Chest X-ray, AP view. Patient: 29 years old, sex M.
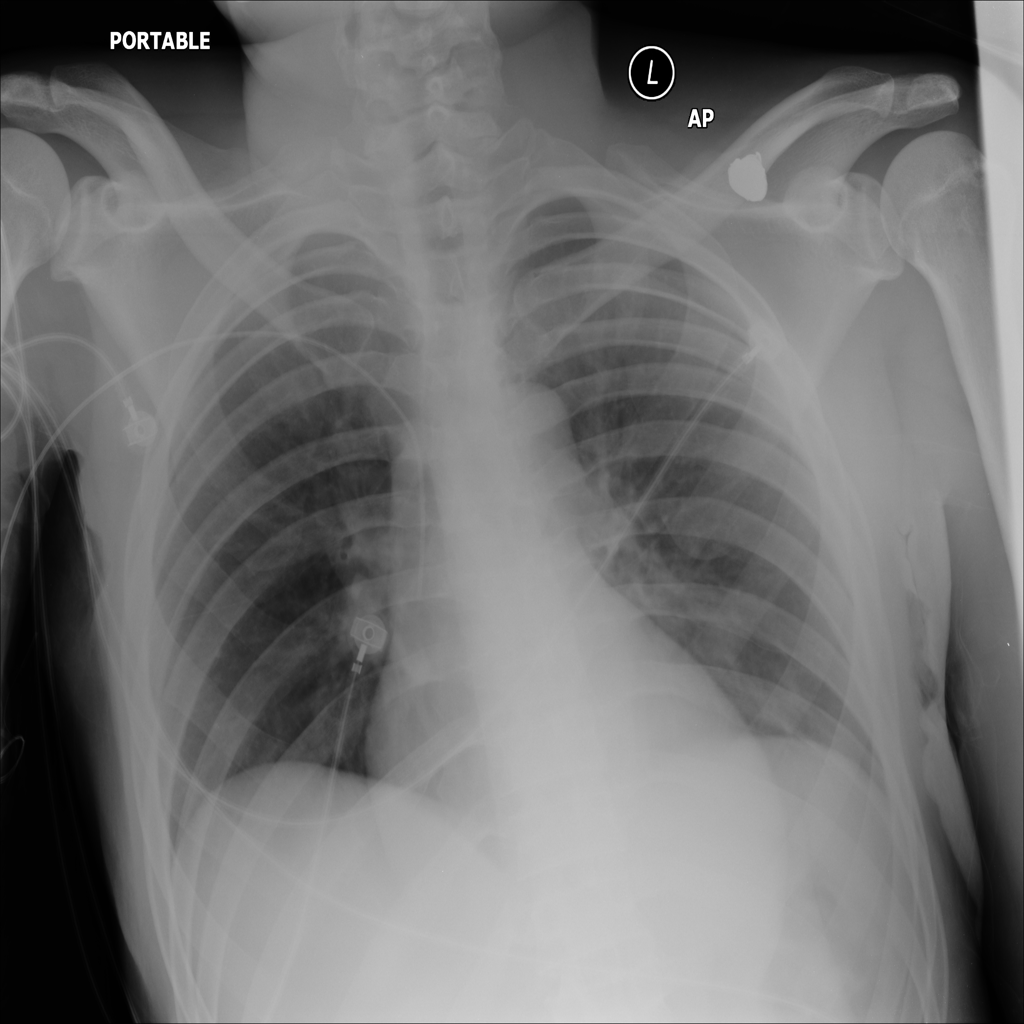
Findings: No Finding